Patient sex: M
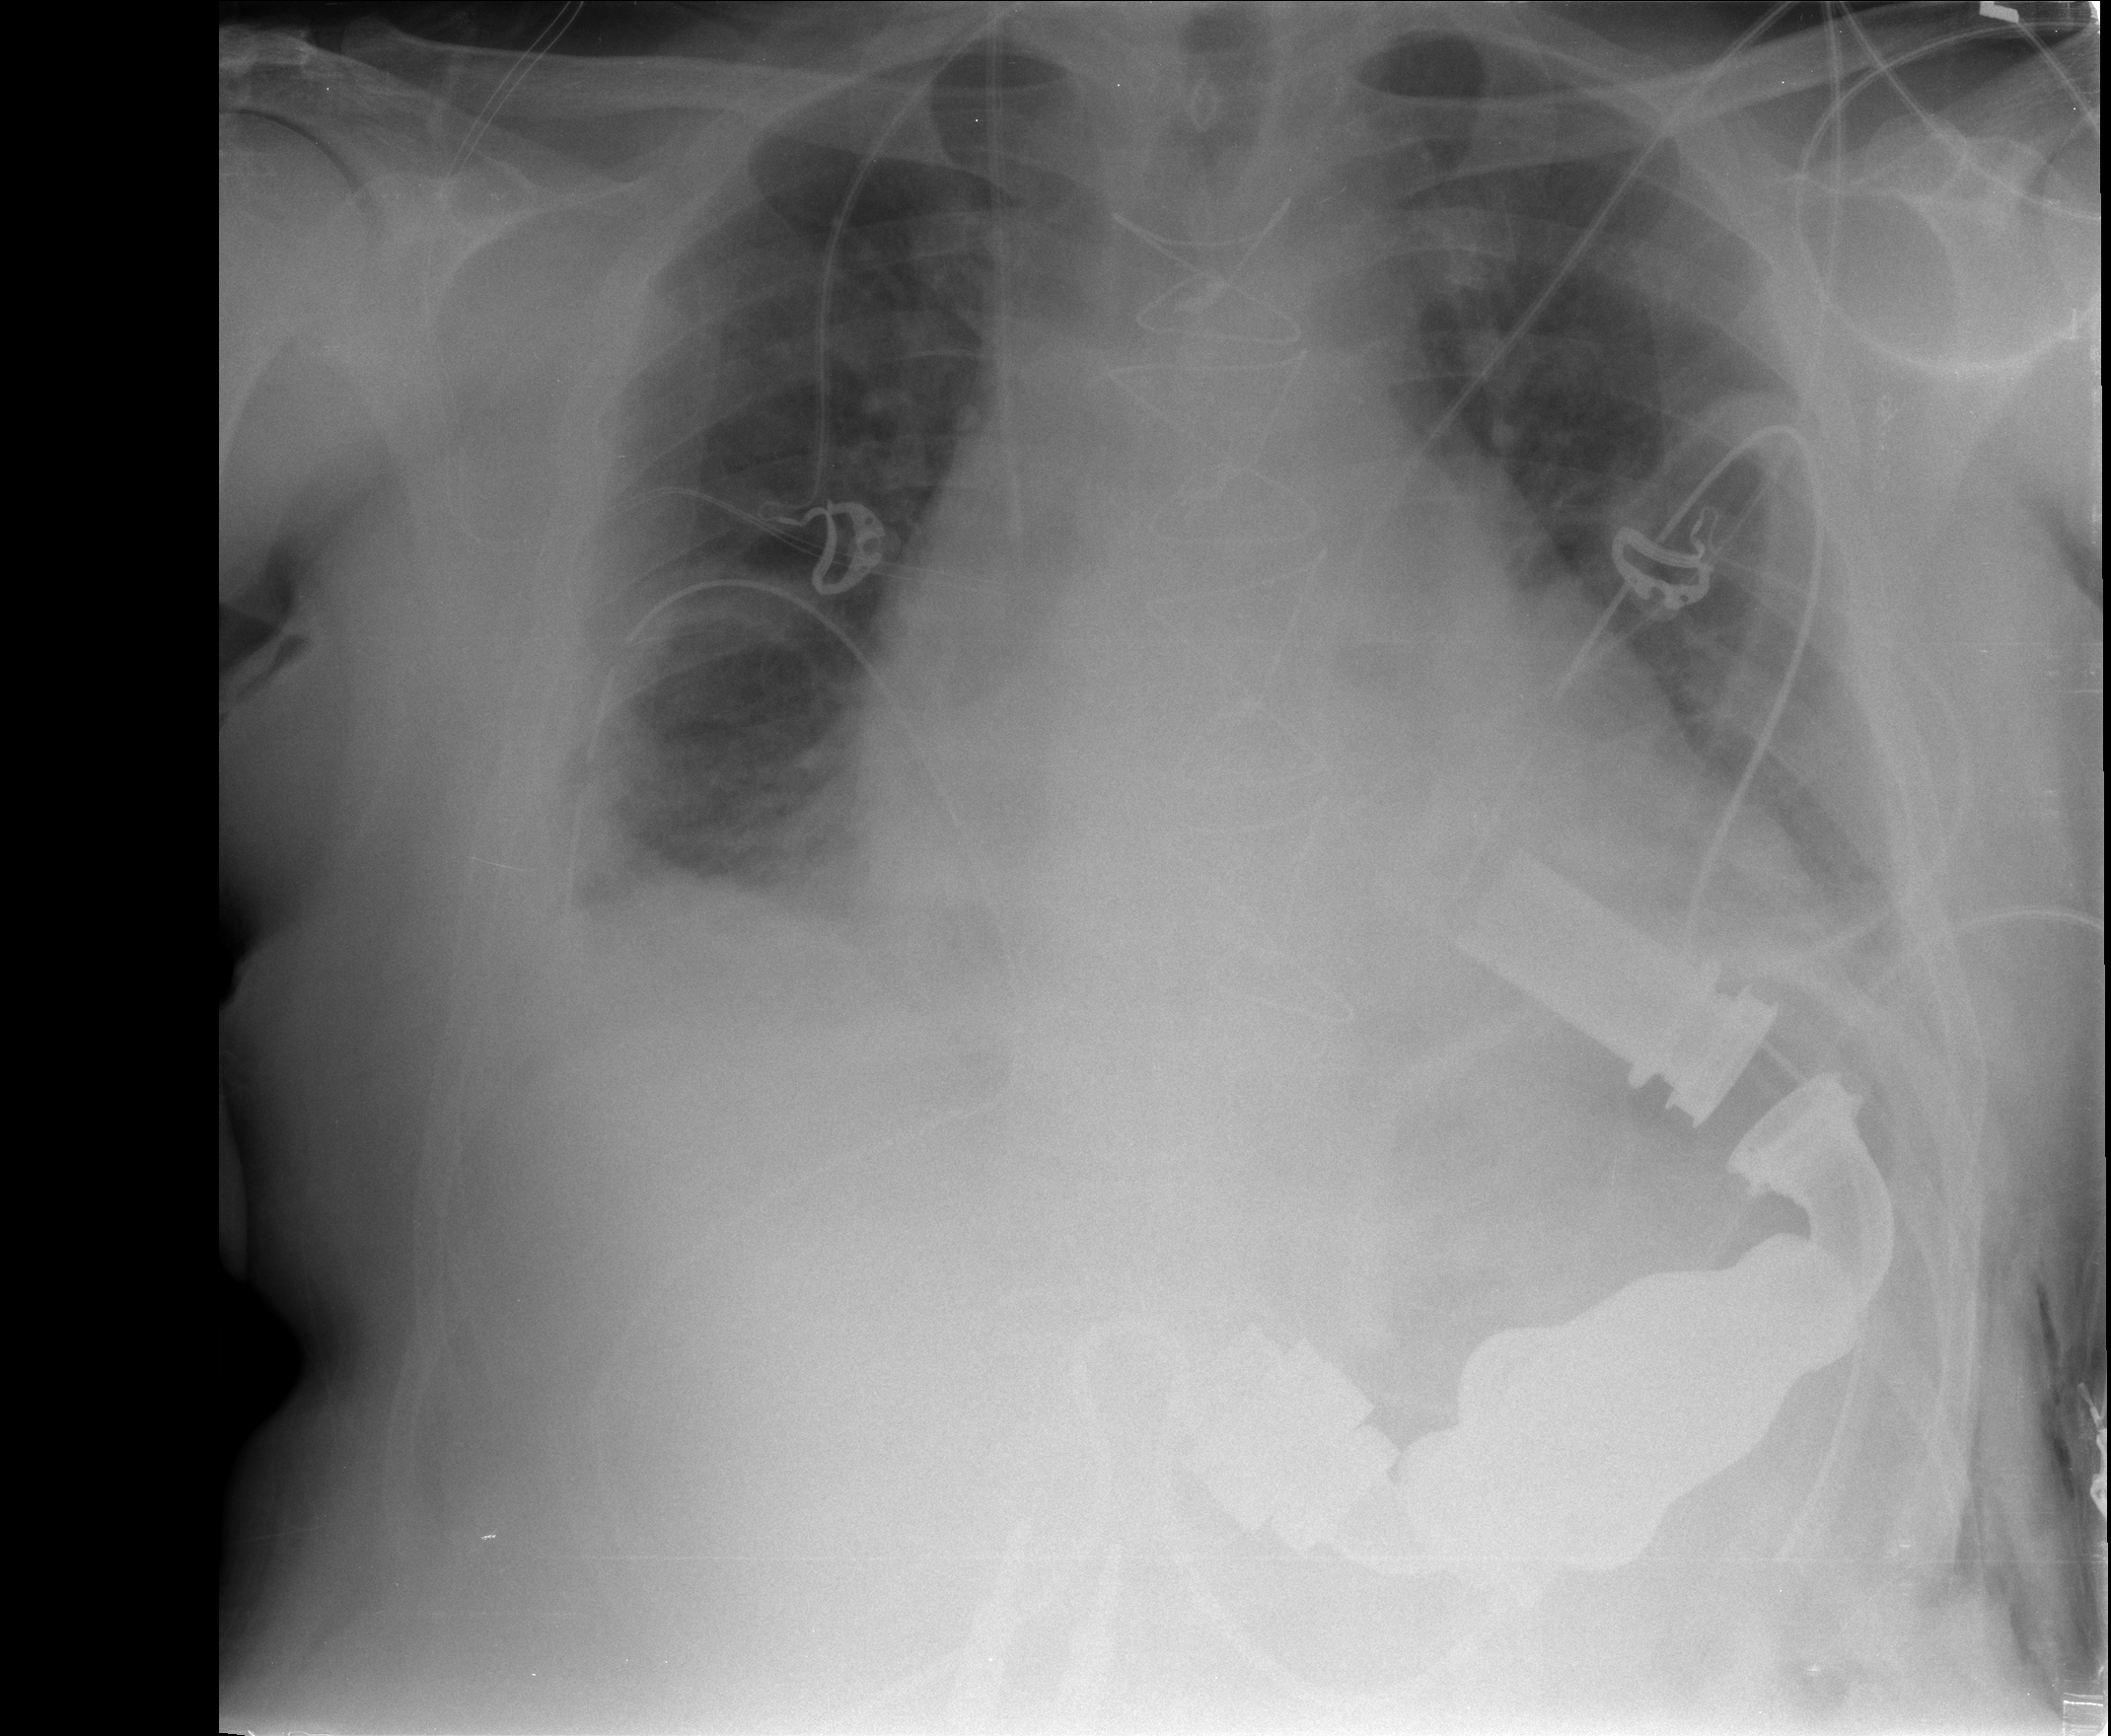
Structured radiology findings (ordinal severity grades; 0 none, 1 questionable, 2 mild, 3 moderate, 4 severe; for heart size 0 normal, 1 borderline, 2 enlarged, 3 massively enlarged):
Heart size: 2
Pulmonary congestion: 0
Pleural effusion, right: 2
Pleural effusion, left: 2
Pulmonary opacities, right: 0
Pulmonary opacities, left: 0
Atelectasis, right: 2
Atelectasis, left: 2